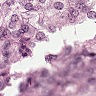
Metastatic tissue present: yes